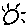
Label: sun